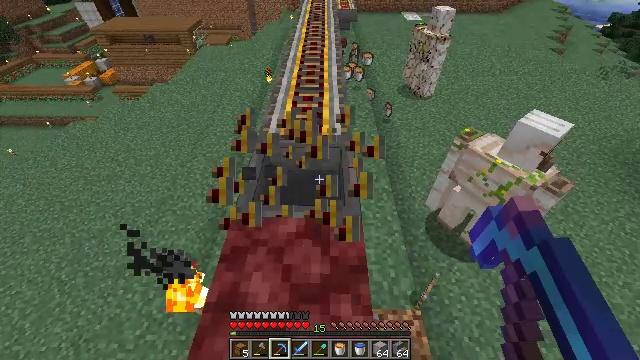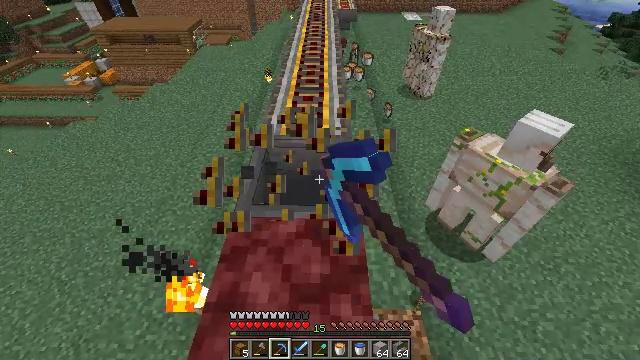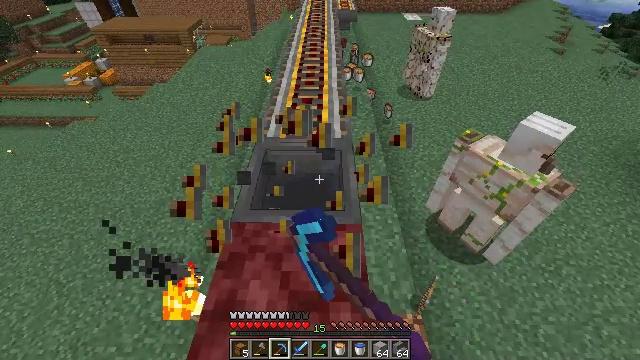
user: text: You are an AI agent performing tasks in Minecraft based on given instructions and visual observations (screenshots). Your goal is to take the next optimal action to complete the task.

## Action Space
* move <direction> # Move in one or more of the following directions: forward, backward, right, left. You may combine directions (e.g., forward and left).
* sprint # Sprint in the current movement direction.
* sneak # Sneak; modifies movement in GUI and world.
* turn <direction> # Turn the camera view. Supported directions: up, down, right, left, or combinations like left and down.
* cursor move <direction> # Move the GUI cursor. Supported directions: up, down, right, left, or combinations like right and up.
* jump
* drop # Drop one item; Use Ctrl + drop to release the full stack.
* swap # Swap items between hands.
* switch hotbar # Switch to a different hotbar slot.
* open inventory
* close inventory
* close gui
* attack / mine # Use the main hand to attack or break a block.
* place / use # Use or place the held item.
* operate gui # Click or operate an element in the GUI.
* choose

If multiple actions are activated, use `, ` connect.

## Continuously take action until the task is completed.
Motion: motion action
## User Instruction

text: Retrieve the powered rail for later use.
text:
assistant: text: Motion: attack / mine
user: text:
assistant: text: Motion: move forward, attack / mine
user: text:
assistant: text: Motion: attack / mine